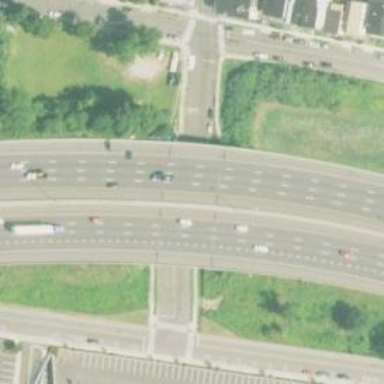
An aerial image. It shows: Asphalt motorway.